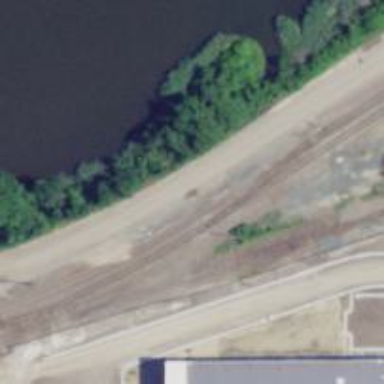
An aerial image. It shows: Disused railway with one track.